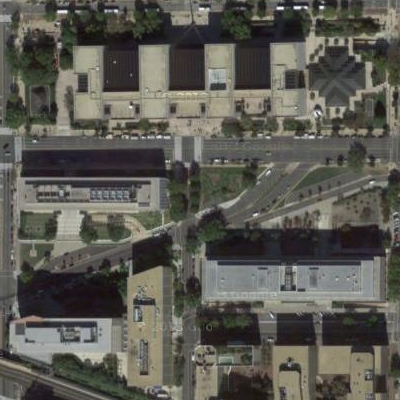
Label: cIndustry